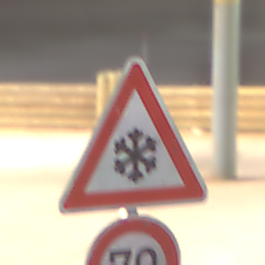
Verkehrszeichen: SchneeOderEisglaette
Zusatzzeichen unten: Geschwindigkeit70
Umgebung: Outdoor, Urban
Tageszeit: Night
Wetter: PartlyCloudy
Licht: Artificial
Jahreszeit: NotSpecified
Kontrast: HighContrast